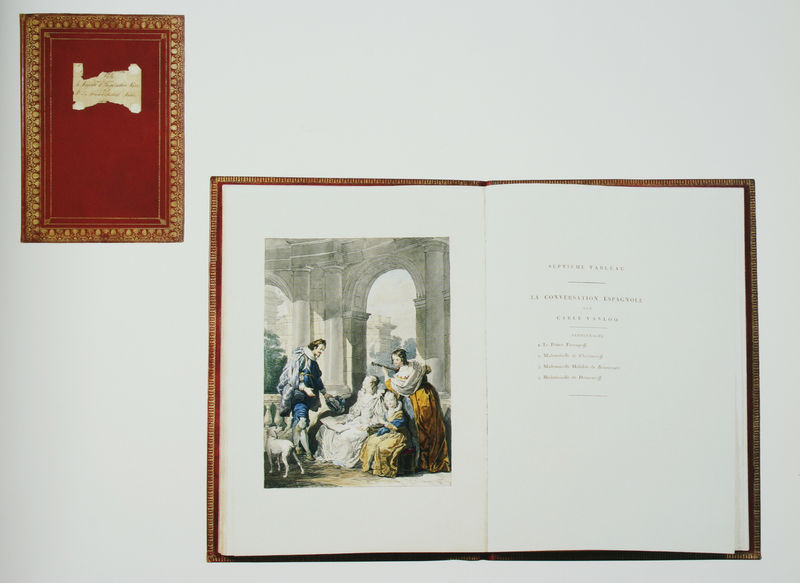
Titel: Prachtalbum
Künstler: Alexandre Pluchart
Standort: St. Petersburg
Institution: Schloss Pawlowsk
Schlagwörter: baum, blau, gruppe, himmel, mann, schatten, umhang, weiß, aquarell, bäume, frauen, gelb, grün, landschaft, menschen, mädchen, sitzen, bunt, damen, fenster, frau, grau, haar, hintergrund, kleid, kleider, licht, männer, szene, säule, säulen, vordergrund, zeichnung, zimmer, gebäude, haus, hund, hunde, rot, tier, alt, architektur, band, rahmen, stein, bild, instrument, sonne, boden, gewand, gold, adel, familie, kind, personen, gitarre, konzert, musik, kinder, schrift, papier, bogen, grafik, tag, rand, rundbogen, bordüre, pfeife, musikinstrument, musizieren, geländer, halle, foto, bögen, deckel, lamm, offen, schaf, buch, vergoldet, torbogen, balustrade, druck, stich, titel, lithografie, seite, illustration, text, literatur, koloriert, genreszene, buchdruck, buchseite, einband, umschlag, ausstellung, flöte, ledereinband, seiten, risalit, leder, märchen, gedicht, laute, golden, aufgeschlagen, schaaf, ziege, flötenspiel, prägung, gouache, frontispiz, buchmalerei, galant, evangeliar, psalter, gild, gesichte, buchkunst, frontespiz, bördüre, galanterie, abäume, einabnd, rundbogem